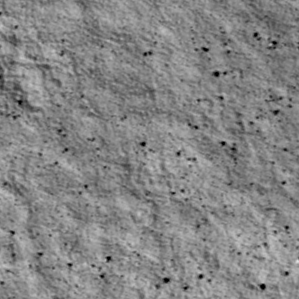
Label: non_frost